Question: In a simple project i want to reference objects from a webreference added to another c# library.
The Webreference is called 'QServices' The 'default namespace' is set as below

What seems to work is the following code:
'''
Taskworkflow.SI.QServices.Record[] querysResult = new Taskworkflow.SI.QServices.Record[0];
'''
yet when i import the 'Taskworkflow.SI' - namespace, i keep on getting errors:
'''
using TaskWorkflow.SI;
....
QServices.Record[] querysResult = new QServices.Record[0];
'''
This results in the error:
'''
The type or namespace name 'QServices' could not be found (are you missing a using directive or an assembly reference?)
'''
Could someone clarify this for me?
Thank you for your time.
'QServices' do only exist inside 'TaskWorkflow.SI'. They do not have any occurences in other projects nor do they have any classes/namespaces/objects that share the name.
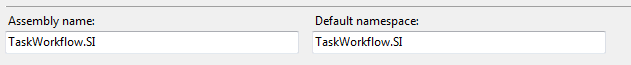
Answer: I strongly suspect that for whatever reason, you're ending up with a called 'QServices' declared in the 'TaskWorkflow.SI' namespace. So actually you want:
'''
using TaskWorkflow.SI.QServices;
....
Record[] querysResult = new Record[0];
'''
Or you explicitly alias it:
'''
using QServices = TaskWorkflow.SI.QServices;
....
QServices.Record[] querysResult = new QServices.Record[0];
'''